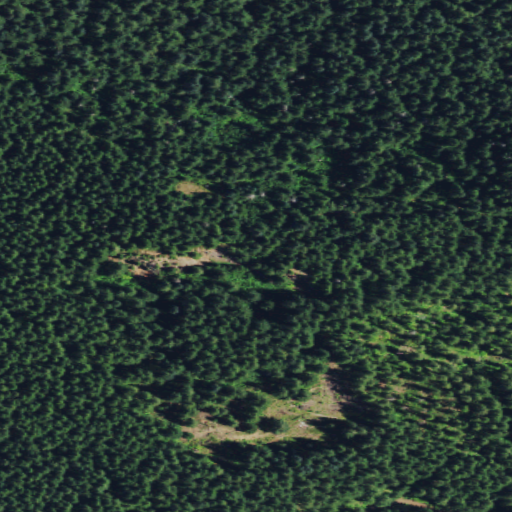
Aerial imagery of mountain in Washington named Mowich Butte containing evergreen forest and open development